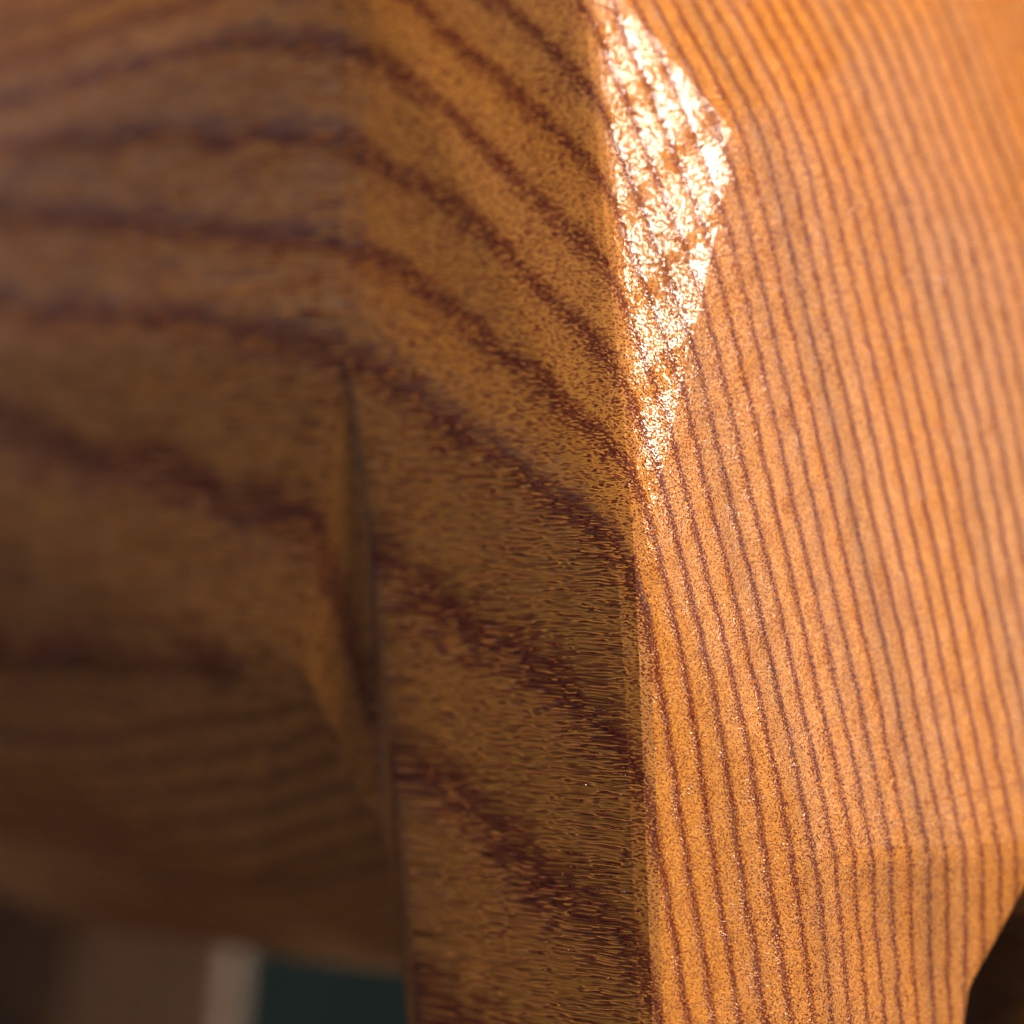
A high quality rendering of a dalahest_oak dalecarlian horse figurine made of varnished dark oak standing on a wooden table in an a sports hall with natural soft daylight from windows,extreme close-up from rear left side, macro, 150 mm, f 16, bokeh